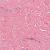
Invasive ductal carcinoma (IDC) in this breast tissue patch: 0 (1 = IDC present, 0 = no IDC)